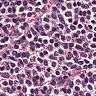
Metastatic tissue present: no